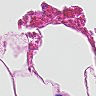
Metastatic tissue present: no